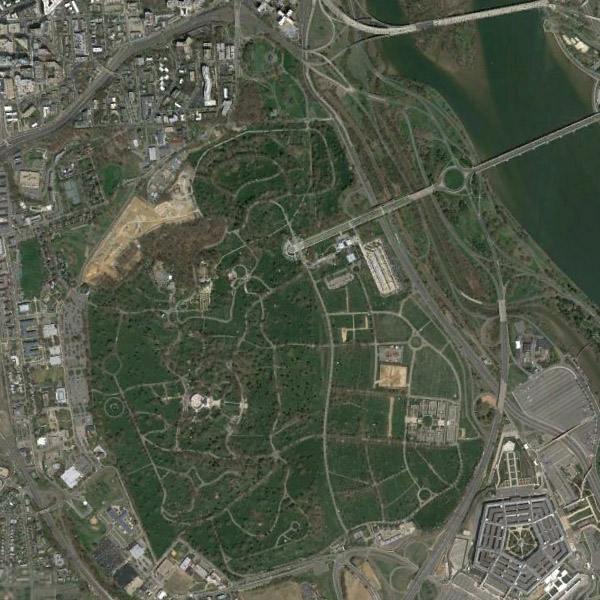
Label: Park